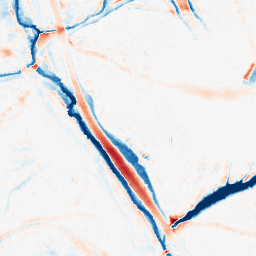
Category: morphological
Decomposition family: morphological_ellipse
Decomposition parameters: operation: average
width: 20
height: 20
Upsampling method: quintic
Upsampling parameters: scale: 2
Upsampling scale: 2